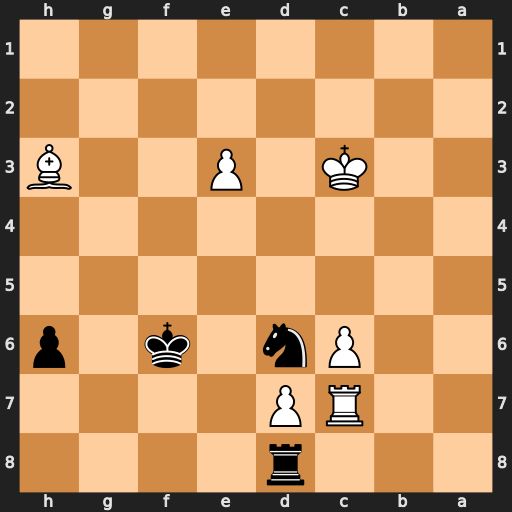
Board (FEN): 3r4/2RP4/2Pn1k1p/8/8/2K1P2B/8/8
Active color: b
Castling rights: -
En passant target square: -
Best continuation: Nb5+ Kd3 Nxc7